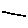
Label: line